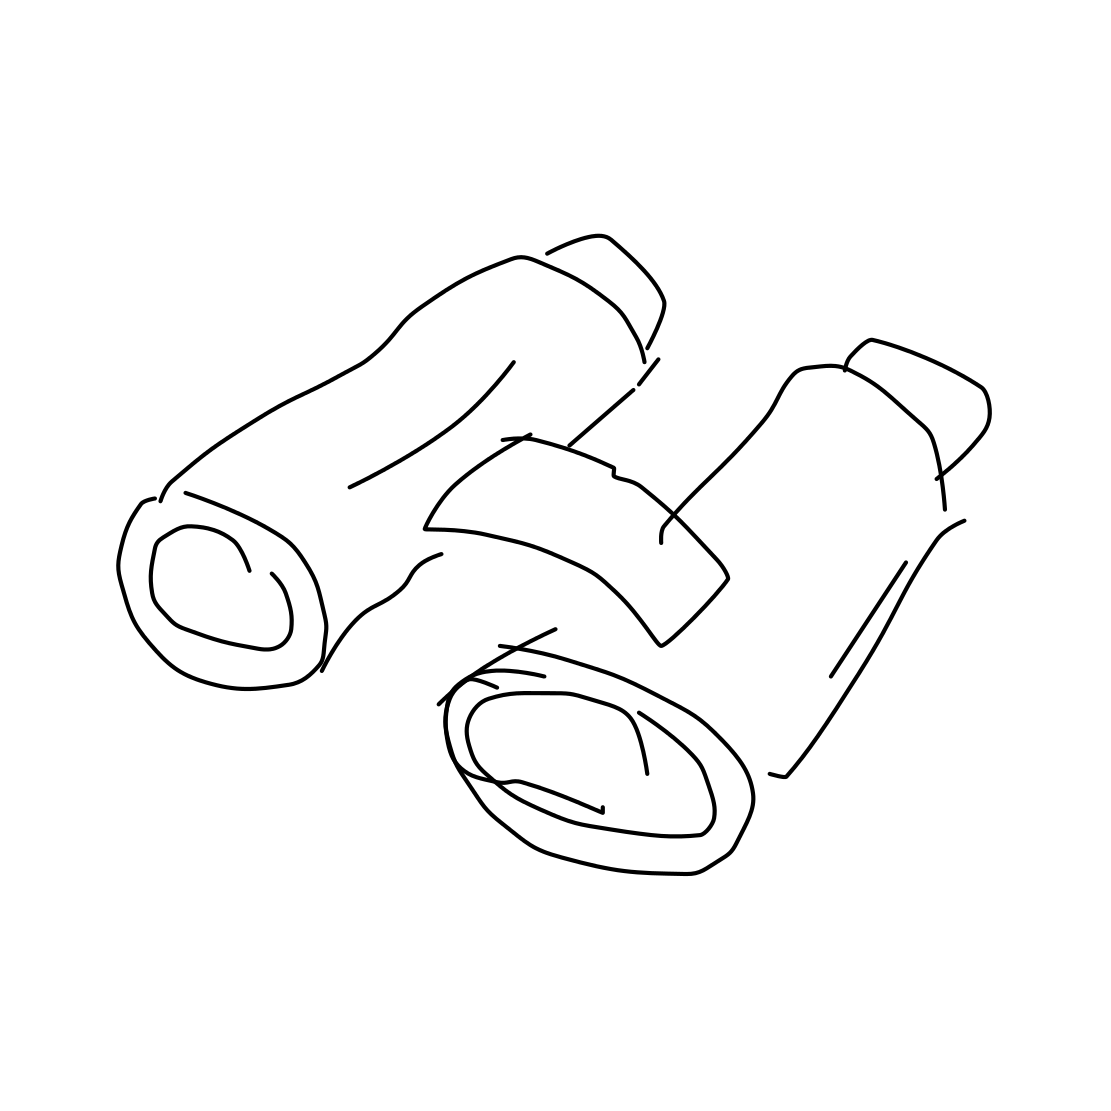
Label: binoculars